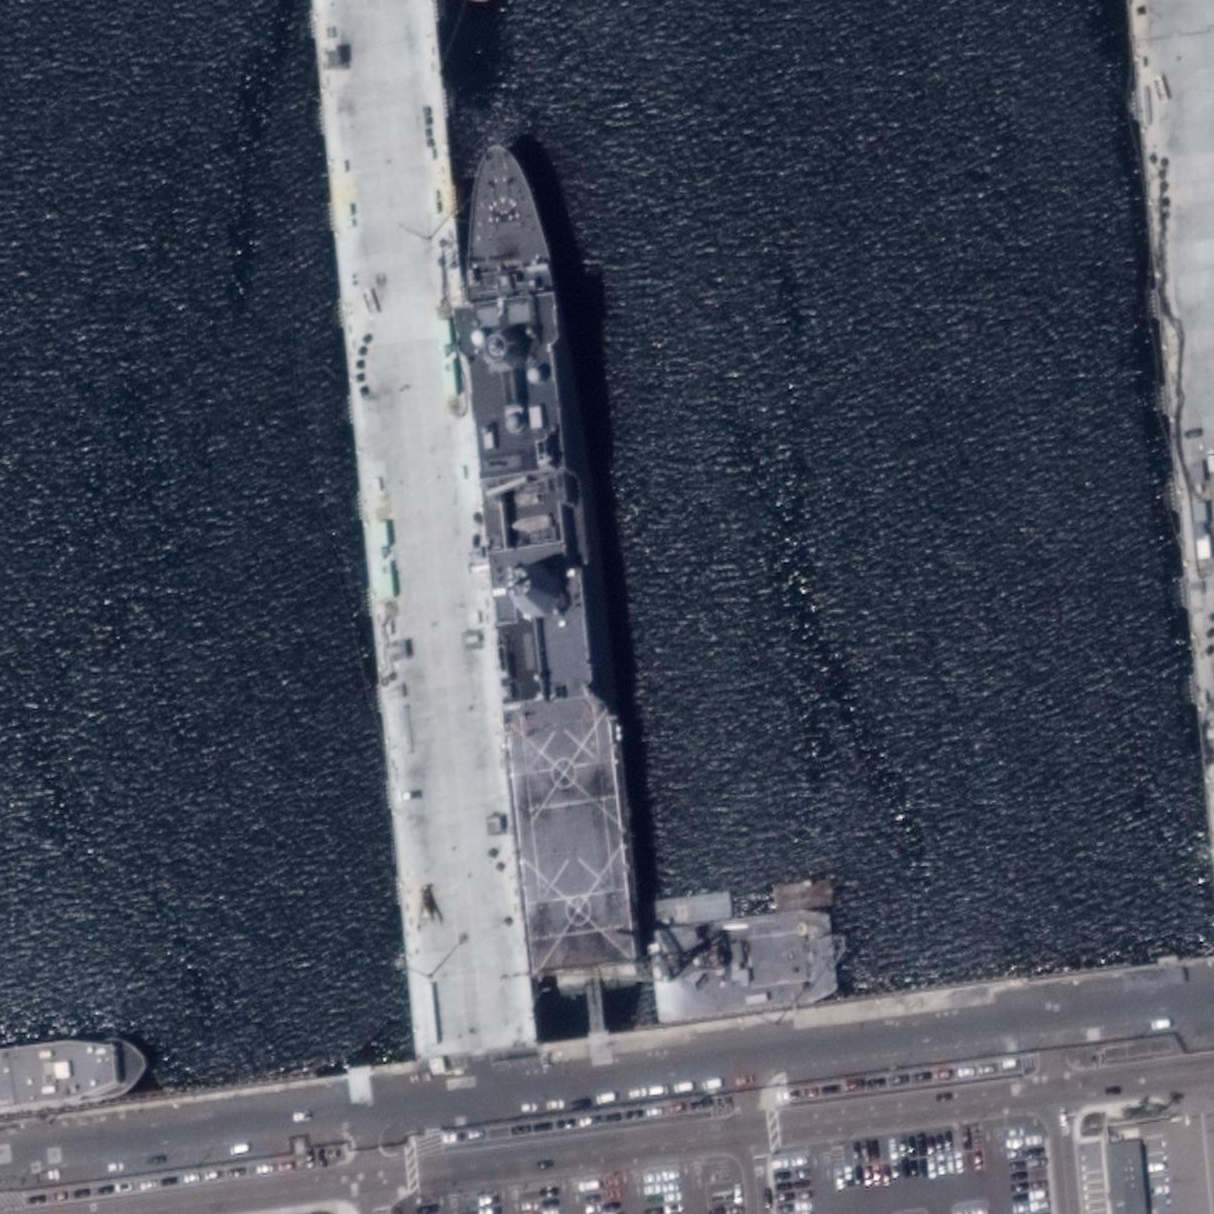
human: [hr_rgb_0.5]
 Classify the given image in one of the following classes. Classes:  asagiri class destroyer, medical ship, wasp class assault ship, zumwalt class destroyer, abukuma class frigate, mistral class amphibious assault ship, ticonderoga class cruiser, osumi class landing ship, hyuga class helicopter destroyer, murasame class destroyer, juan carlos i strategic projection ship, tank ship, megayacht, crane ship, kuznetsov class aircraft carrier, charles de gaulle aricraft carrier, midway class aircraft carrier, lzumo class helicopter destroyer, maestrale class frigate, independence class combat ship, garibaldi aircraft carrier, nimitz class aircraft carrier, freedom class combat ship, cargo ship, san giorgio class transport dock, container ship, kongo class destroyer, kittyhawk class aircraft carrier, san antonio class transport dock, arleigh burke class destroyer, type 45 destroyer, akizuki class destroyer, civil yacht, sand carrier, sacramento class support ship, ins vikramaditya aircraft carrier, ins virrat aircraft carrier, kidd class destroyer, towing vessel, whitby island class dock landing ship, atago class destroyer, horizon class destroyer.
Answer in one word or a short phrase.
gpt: San Antonio class transport dock